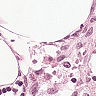
Metastatic tissue present: no